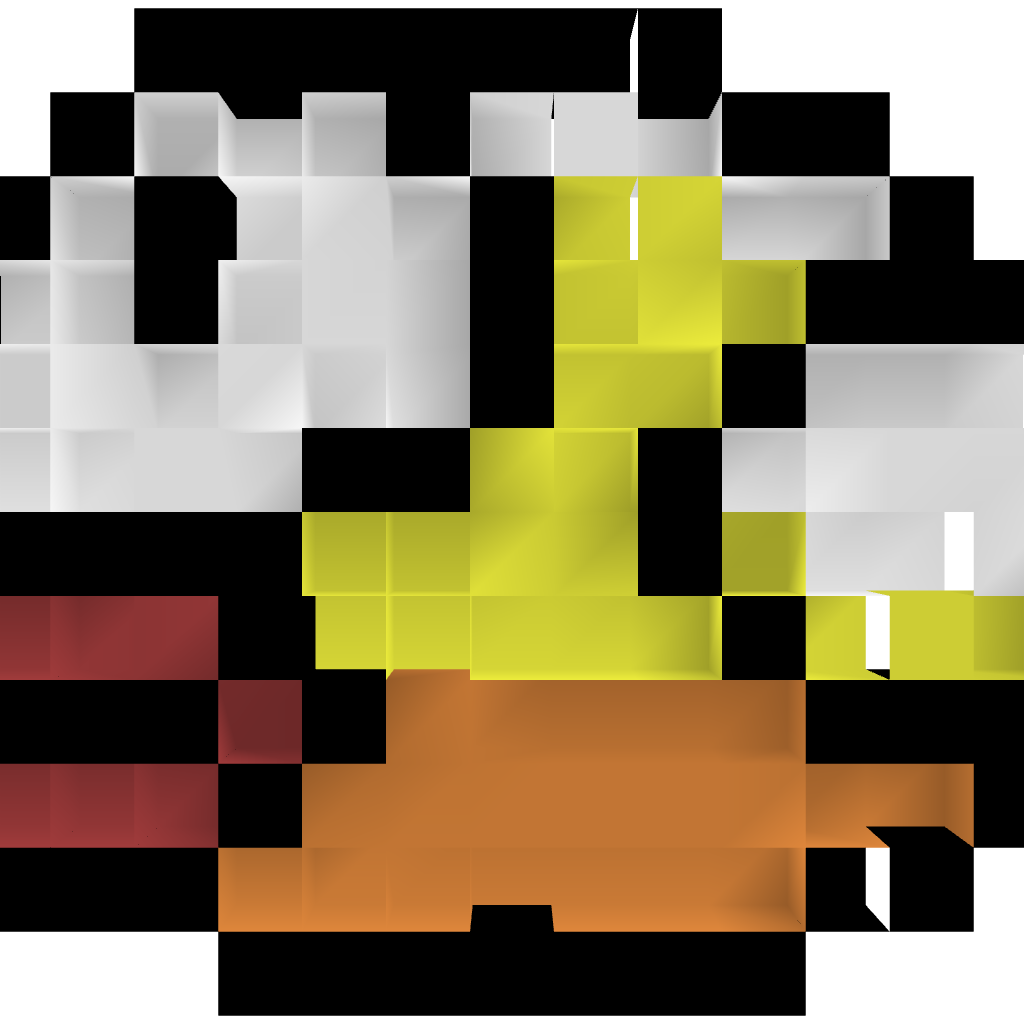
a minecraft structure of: Flappy bird bad low quality